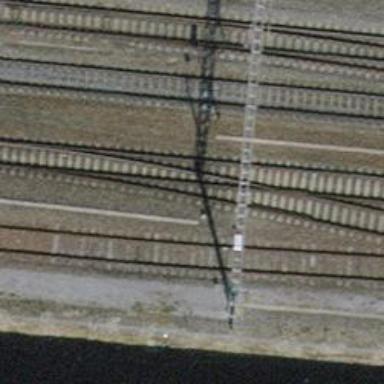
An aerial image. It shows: Single railway spur track.